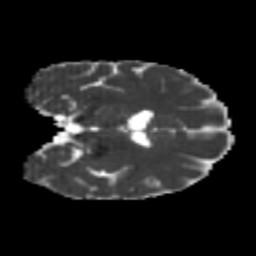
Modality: MD
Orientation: coronal
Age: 26
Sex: female
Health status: healthy
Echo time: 0.074 s